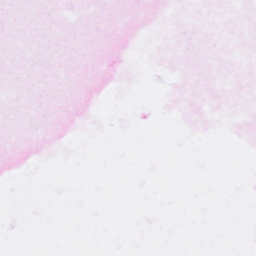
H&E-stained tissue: Breast